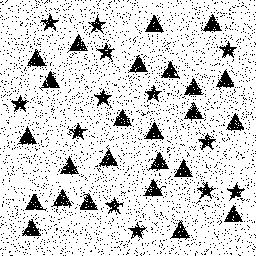
Squares: 0
Triangles: 25
Stars: 13
Total shapes: 38